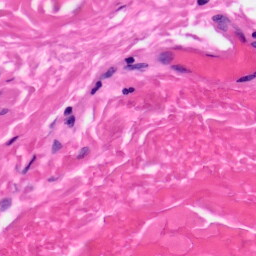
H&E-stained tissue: Skin